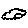
Label: cloud